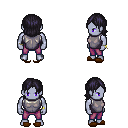
a pixel art fantasy rpg character, male body template, dark elf, purple skin, steel chest armor, magenta pants, raven long bangs hairstyle, bracelets, brown slippers, four views (front, back, left, right), 2x2 character sprite sheet, small pixel art, hard edges, no anti-aliasing